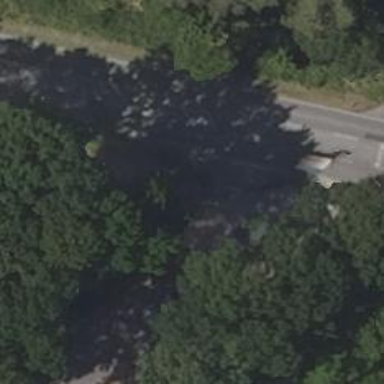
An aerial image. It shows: Unmarked crossing on the road.